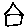
Label: house